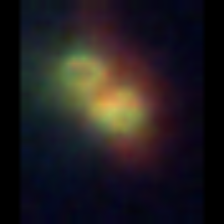
Taxon: Unknown_detritus
Group: Unknown